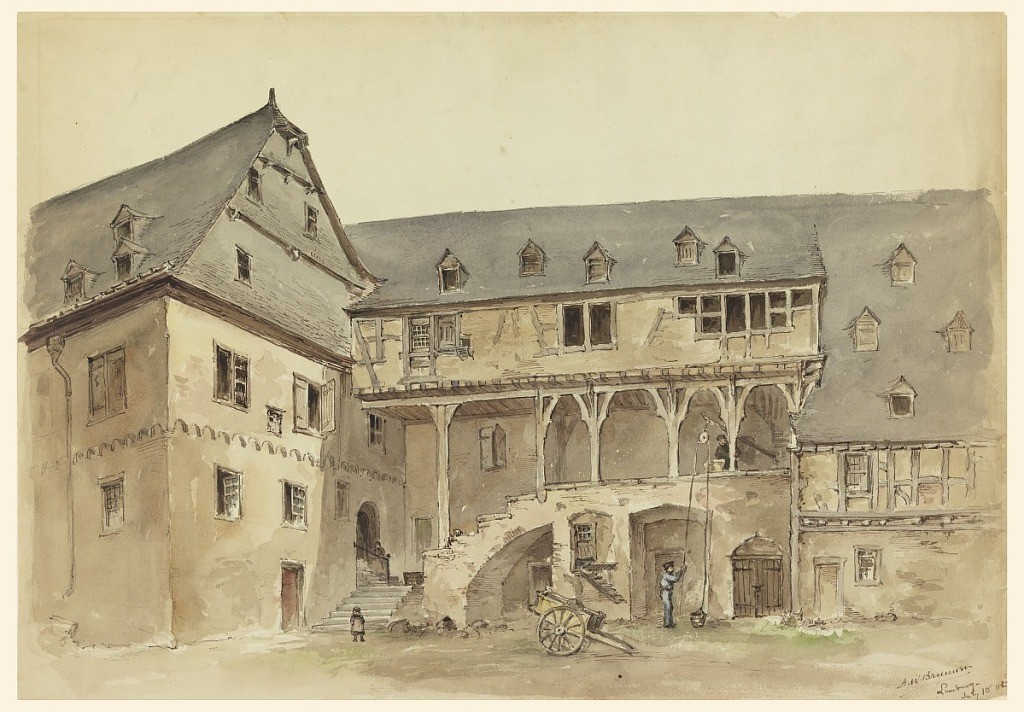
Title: Courtyard of a Medieval Manor
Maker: Arnold William Brunner, American, 1857–1925
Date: ca. 1889
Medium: Pen and ink, brush and watercolor on grey drawing paper
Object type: Drawing
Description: Courtyard of a medieval manor. Flight of steps leads up to an open gallery, where a figure stands ready to receive a bucket which is being raised on a hoist by a man.